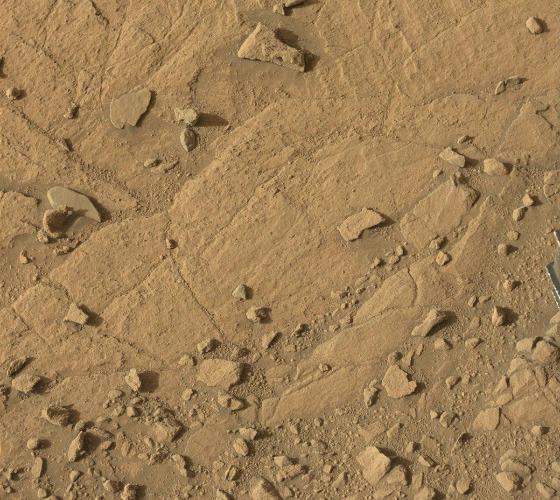
Terrain classes present: Bedrock, Gravel / Sand / Soil, Rock, Shadow